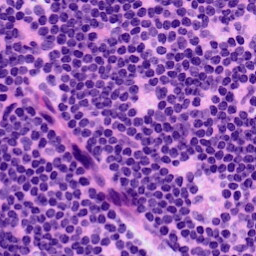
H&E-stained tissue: LymphNode